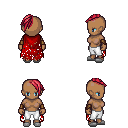
a pixel art fantasy rpg character, female body template, human, dark skin, red tattered cape, white pants, ruby red long mohawk hairstyle, leather bracers, white slippers, four views (front, back, left, right), 2x2 character sprite sheet, small pixel art, hard edges, no anti-aliasing